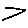
Label: zigzag